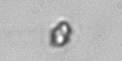
Label: Heterocapsa_rotundata